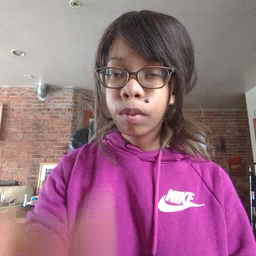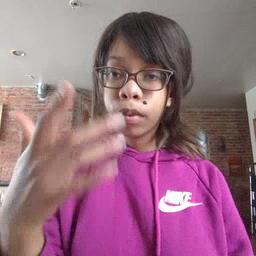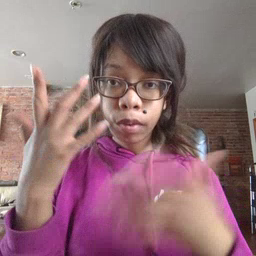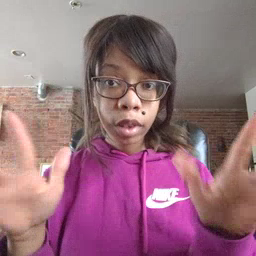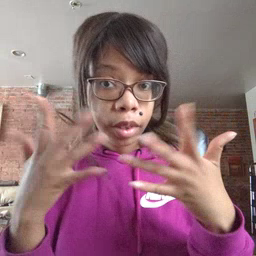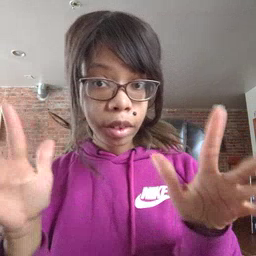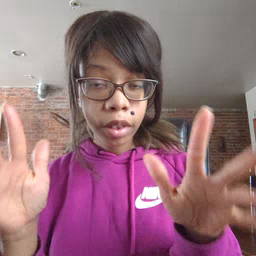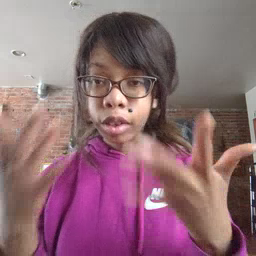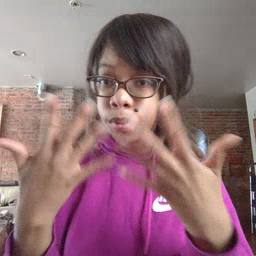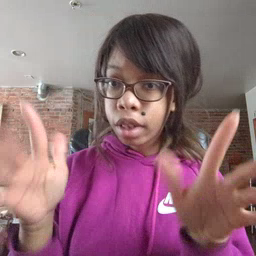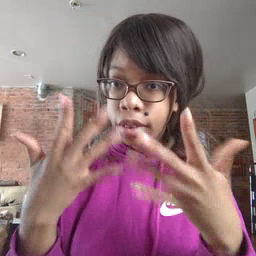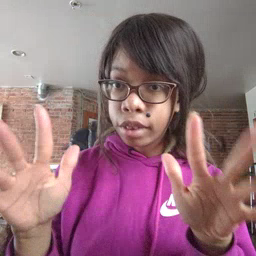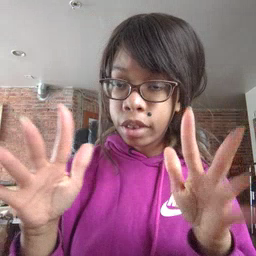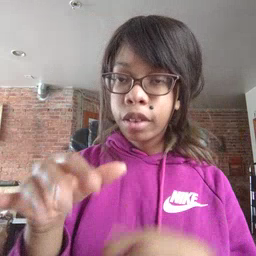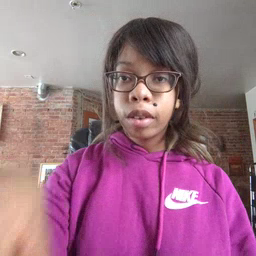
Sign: finish